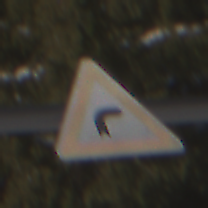
Verkehrszeichen: KurveRechts
Umgebung: Outdoor, Special
Tageszeit: MorningAfternoon
Wetter: Clear
Licht: Natural
Jahreszeit: Winter
Kontrast: HighContrast